Question: on the line:
'''
@implementation AccountCreateViewController
@synthesize profileFacebook;
@synthesize facebook;
'''
Xcode 4 says :Error parse issue Unknown type name 'plementation'
There are a lot of parse issue after that.
But the project works on an iPhone.
I really don't know what it is... I try to convert the file in CR/LF (it was LF before), it didn't work.
ps:
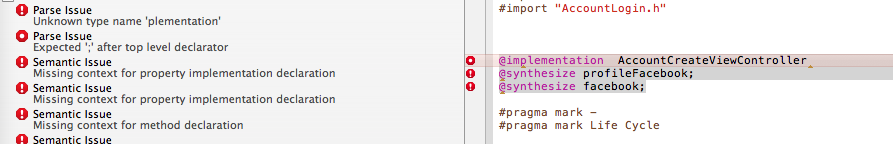
Answer: I think I might have fixed it. It seems that LLVM Clang doesn't like UTF-8 BOM encoding.
See this Code Issue on the Sudzc website.
<URL>
For my own project, I opened up the offending files with TextWrangler and re-saved them with "Western (Mac OS Roman) encoding. So far I haven't gotten any further problems from LLVM/Clang.